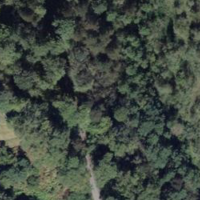
EUNIS habitat code: 32
Species observed at this site:
Aruncus dioicus
Primula vulgaris